Interaction volume radius: 5 \u00c5
Interaction volume height: 10 \u00c5
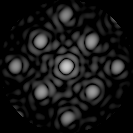
Disorder parameter: 0.146